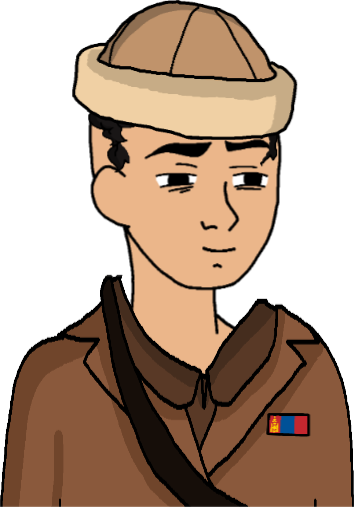
Label: 5_Twinkjak